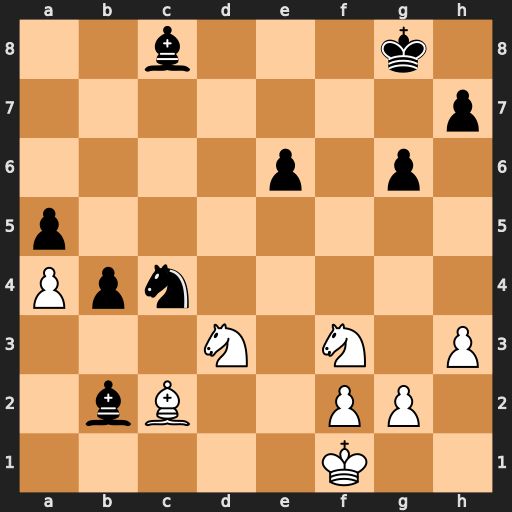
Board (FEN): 2b3k1/7p/4p1p1/p7/Ppn5/3N1N1P/1bB2PP1/5K2
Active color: w
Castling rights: -
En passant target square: -
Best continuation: Bb3 Ba6 Kg1 Bc3 Nc5